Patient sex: F
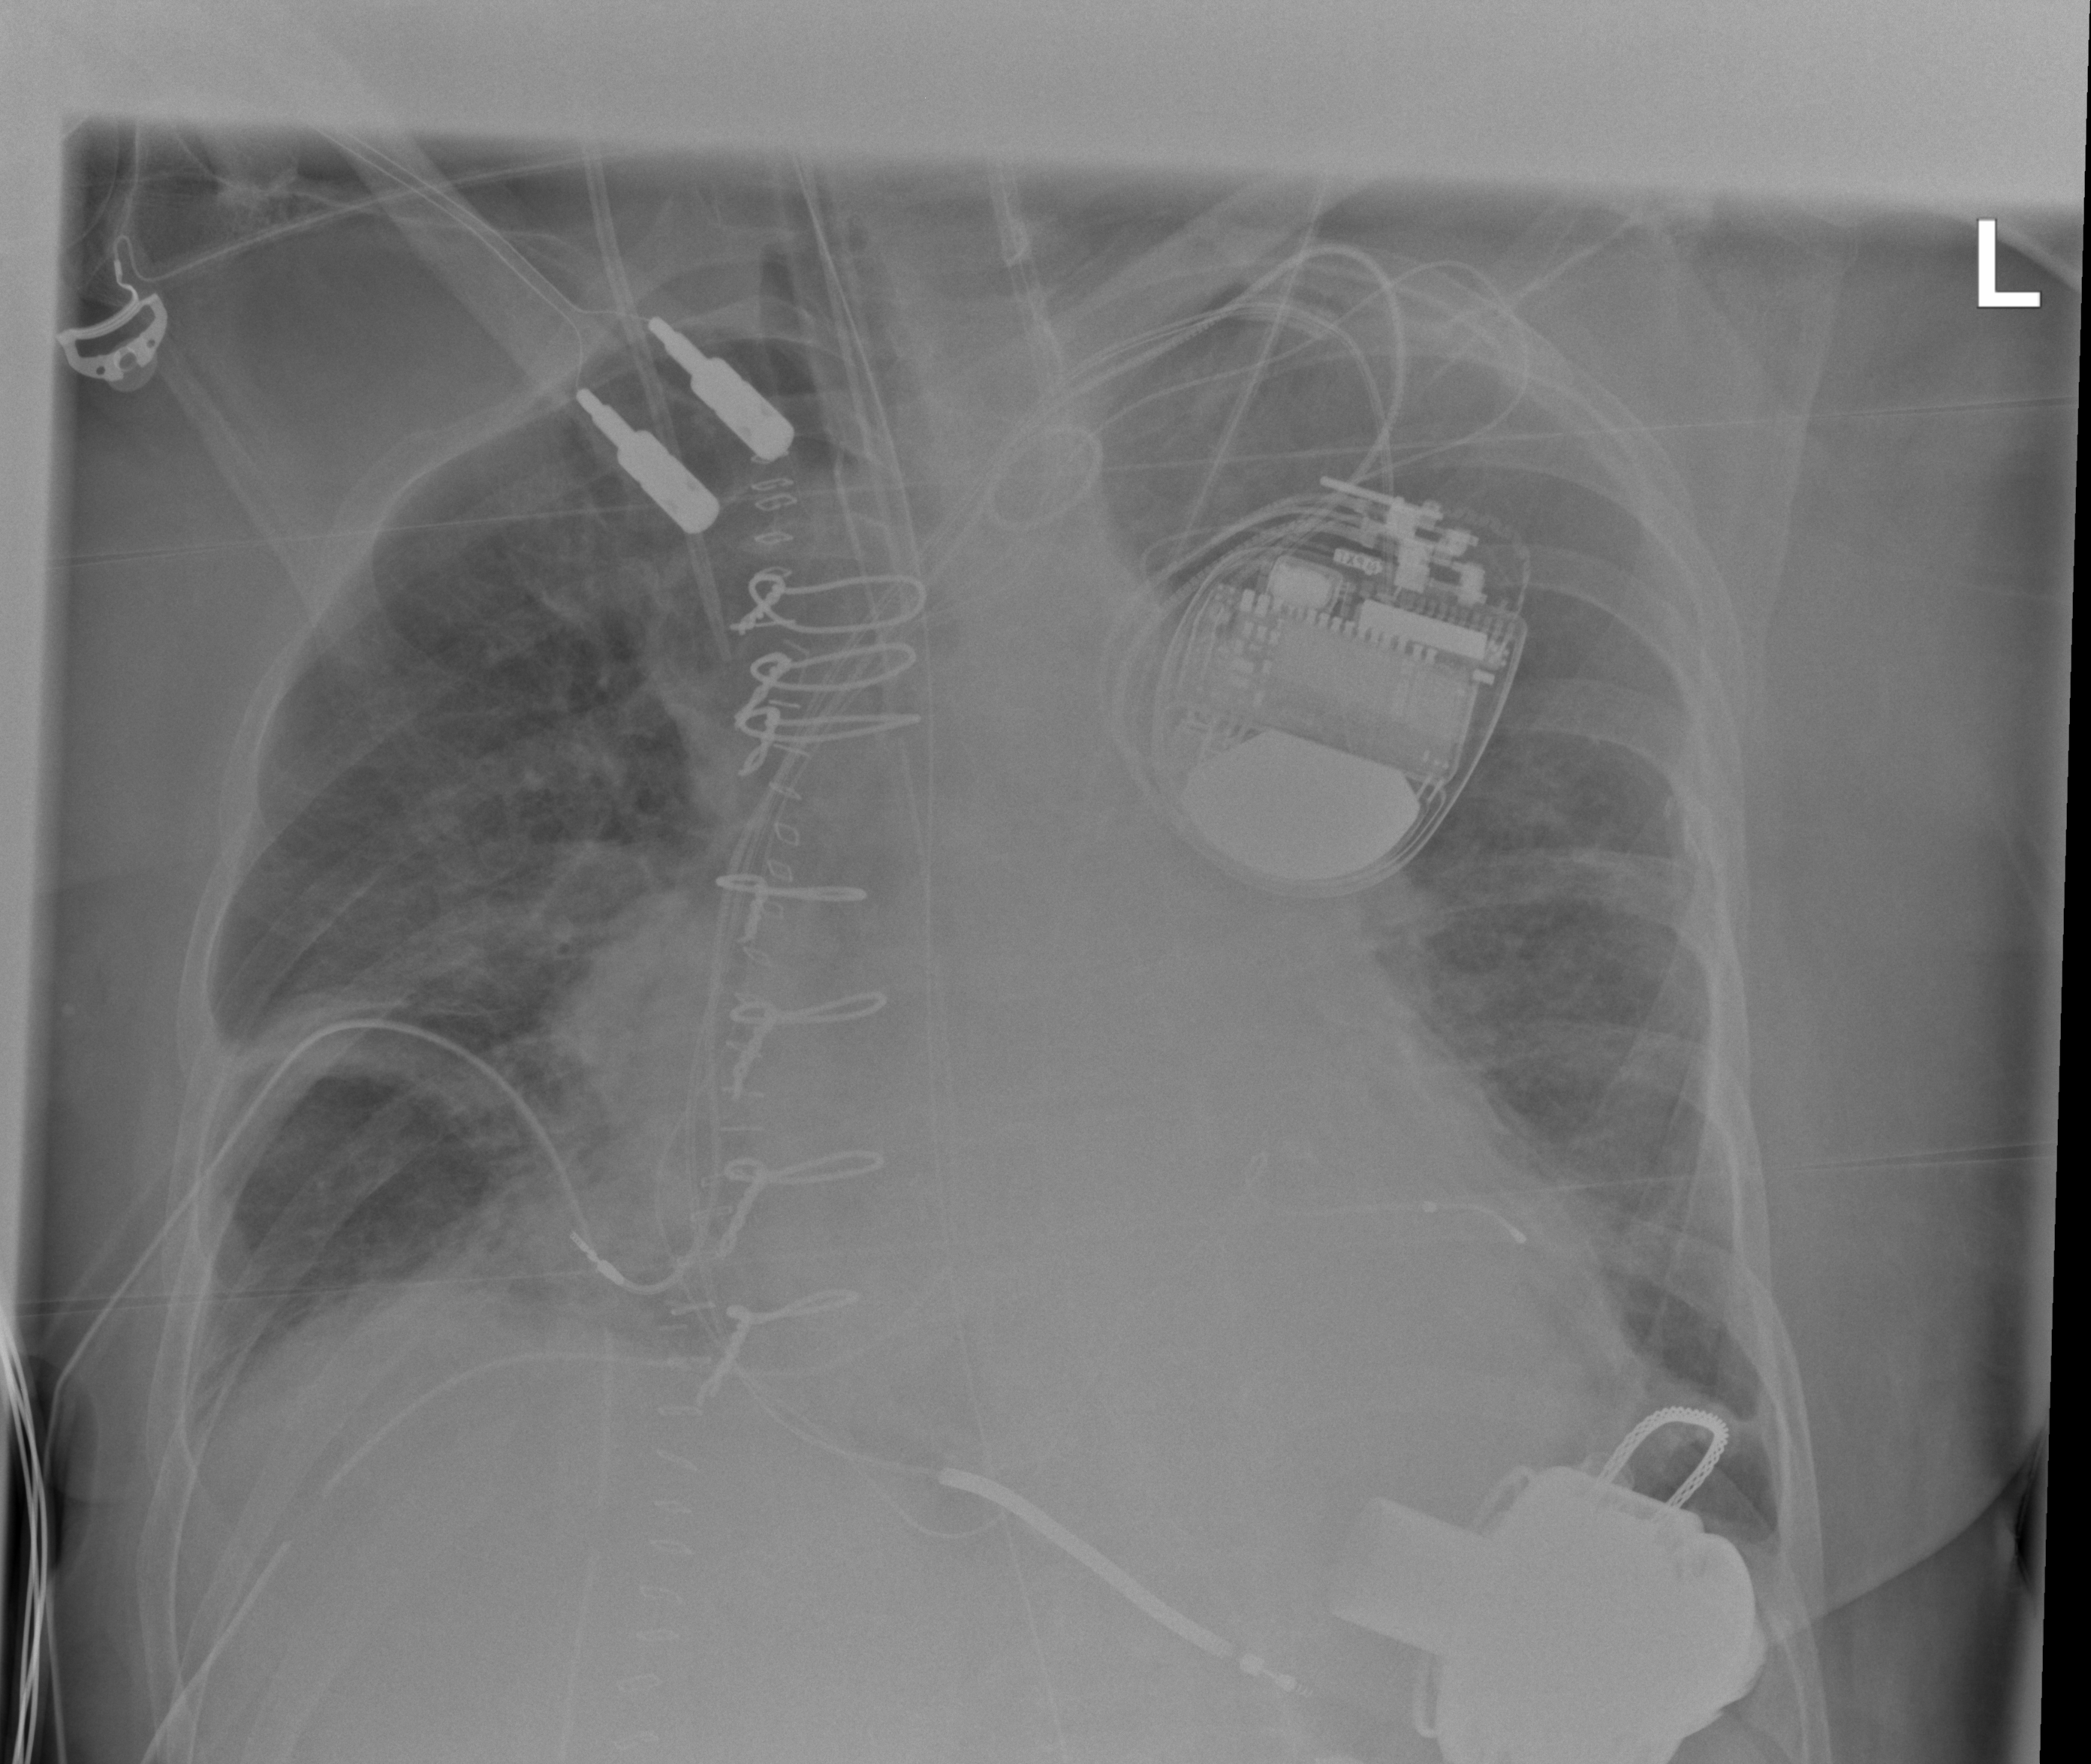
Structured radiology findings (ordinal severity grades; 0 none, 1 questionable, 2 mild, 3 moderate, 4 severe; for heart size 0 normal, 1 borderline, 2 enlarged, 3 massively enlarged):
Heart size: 2
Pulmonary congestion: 0
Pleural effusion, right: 2
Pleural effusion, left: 2
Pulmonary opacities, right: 3
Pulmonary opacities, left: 2
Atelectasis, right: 2
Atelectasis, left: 2